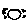
Label: moon